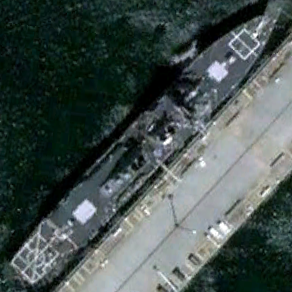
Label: destroyer